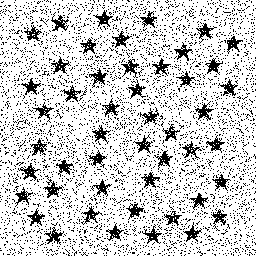
Squares: 0
Triangles: 0
Stars: 48
Total shapes: 48